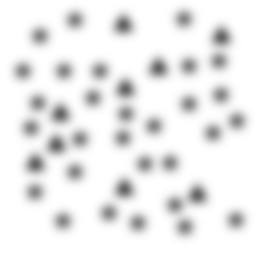
Squares: 0
Triangles: 9
Stars: 29
Total shapes: 38